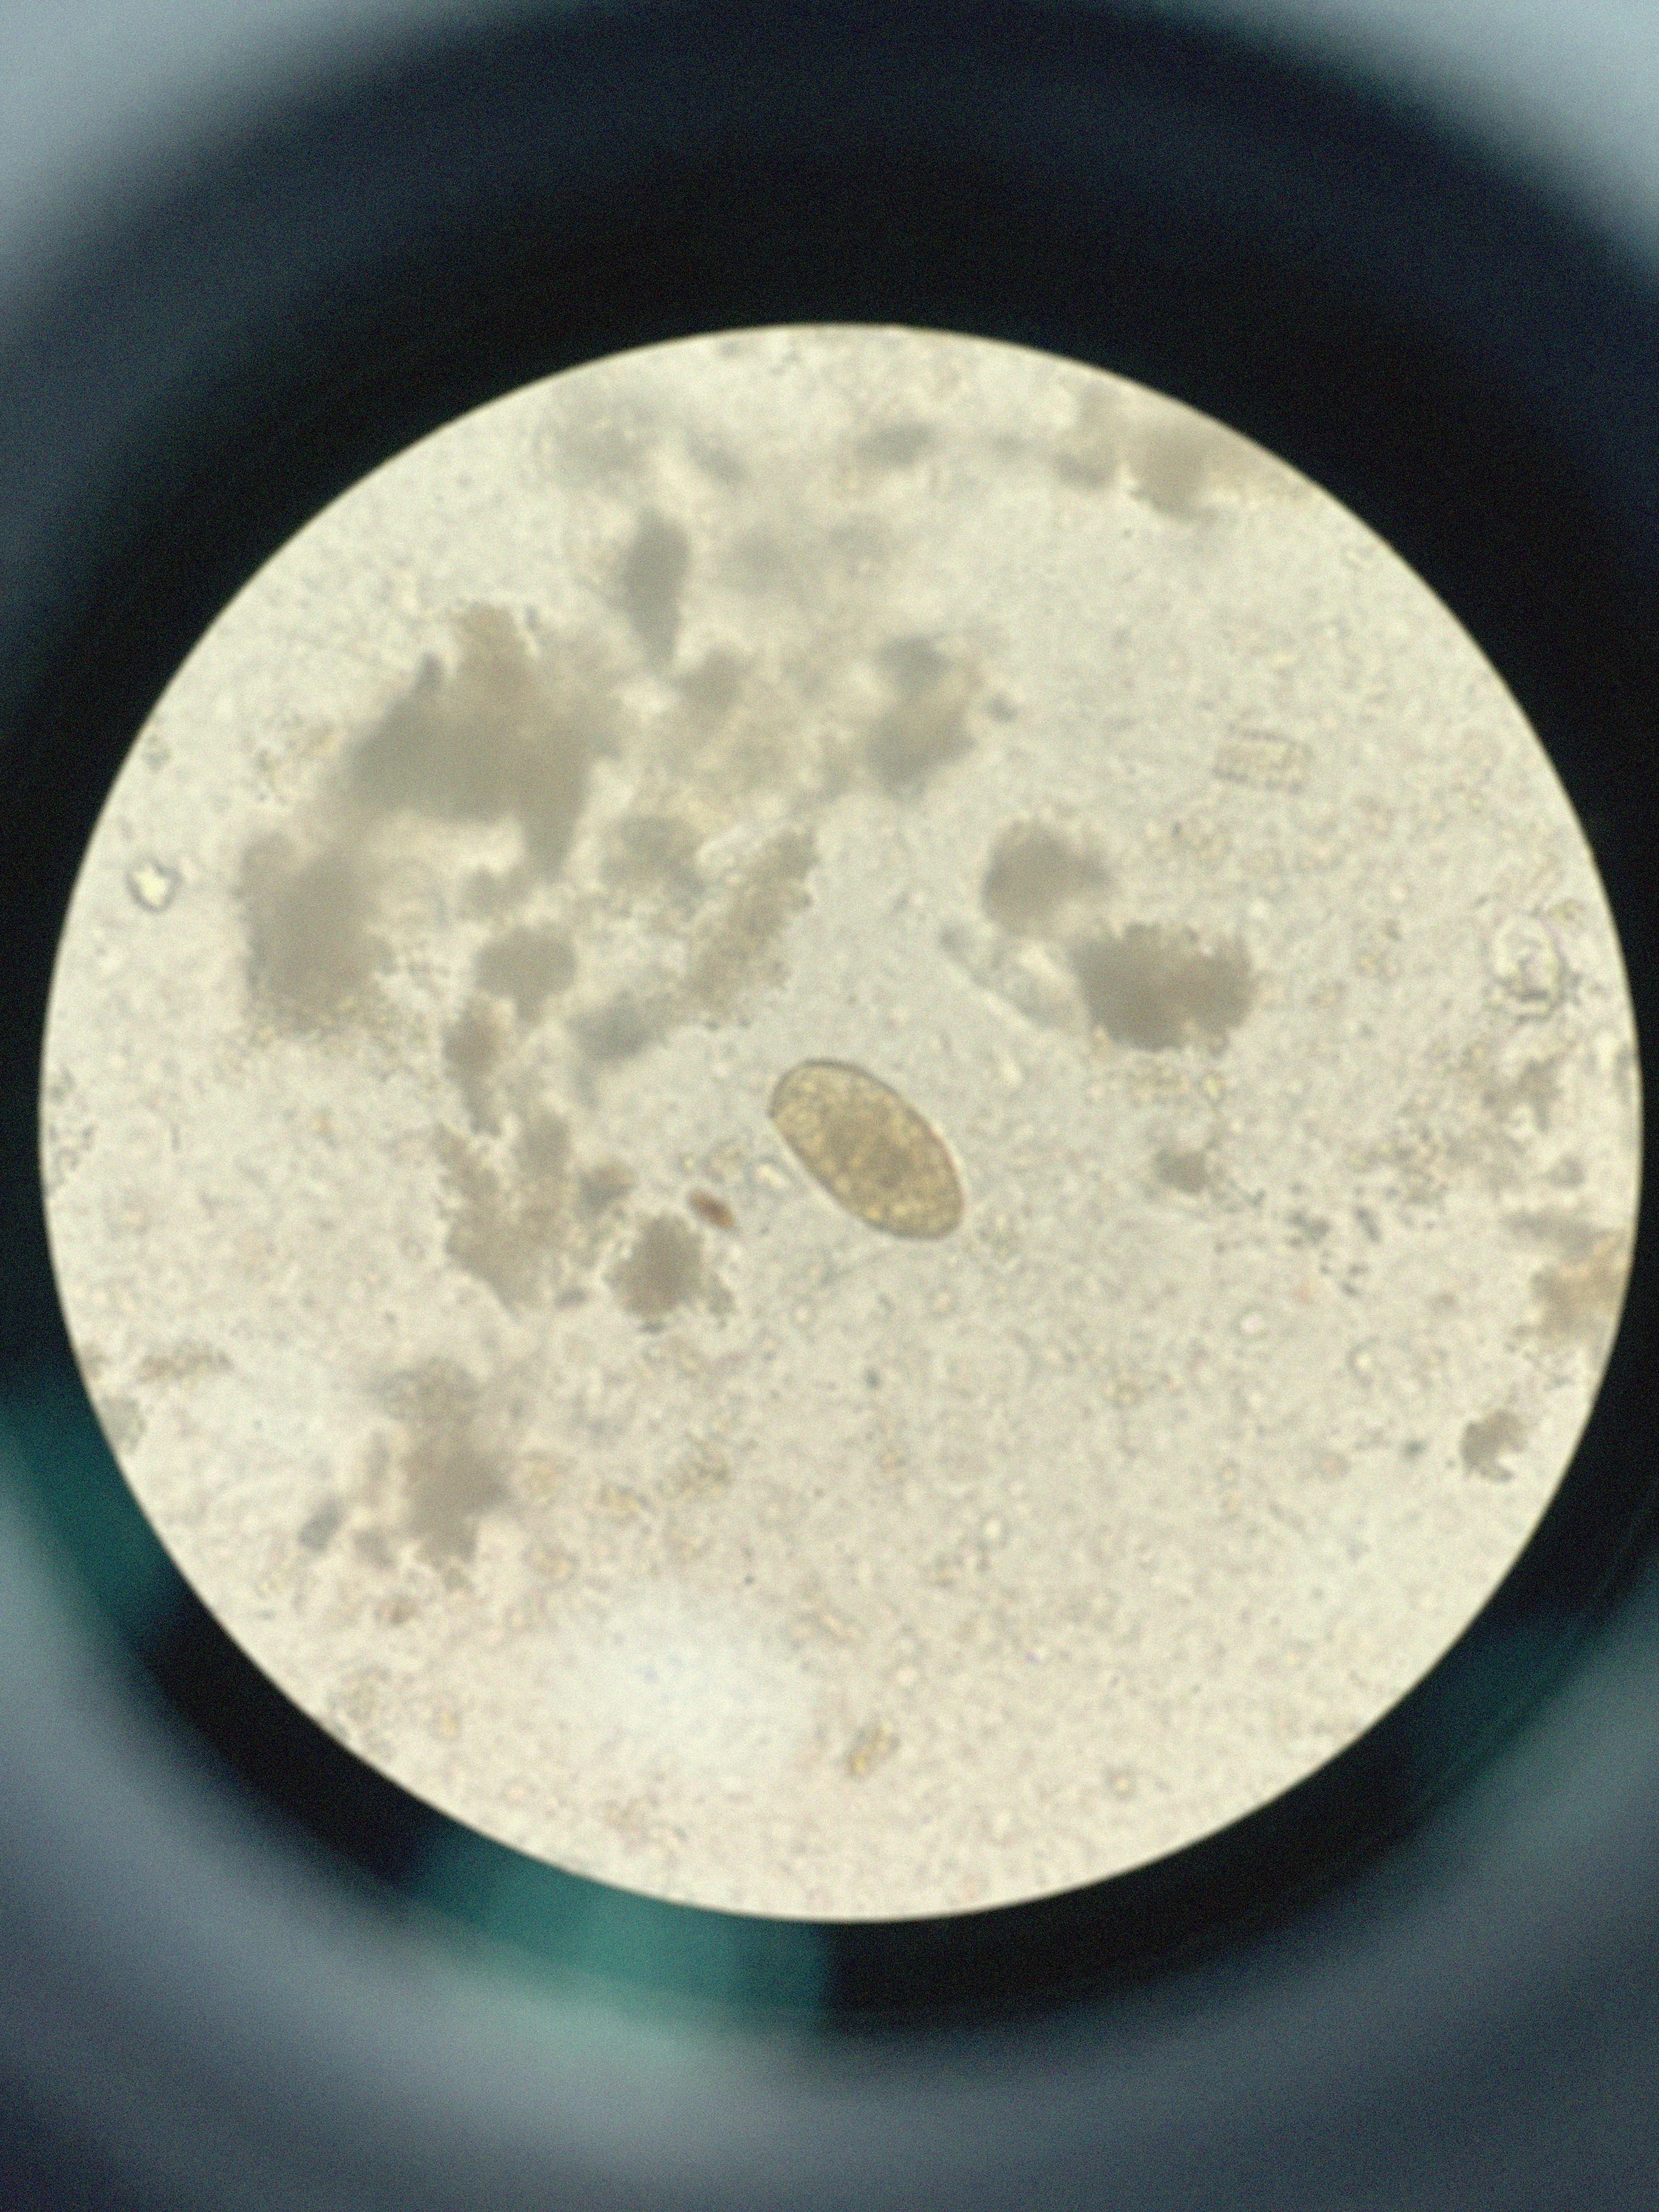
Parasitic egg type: Paragonimus spp